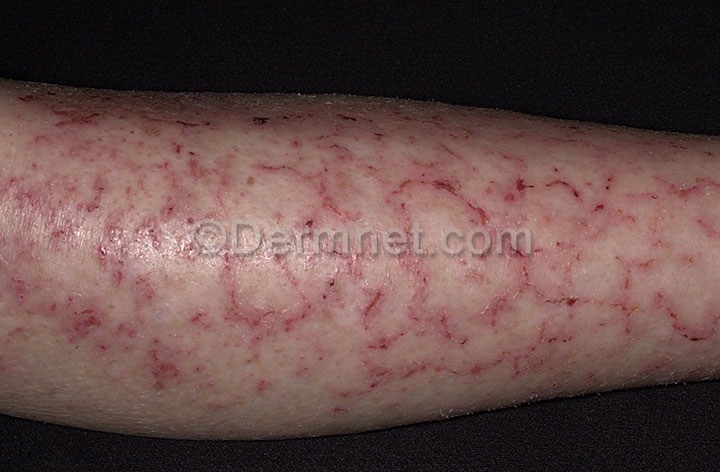
Disease: Eczema Photos